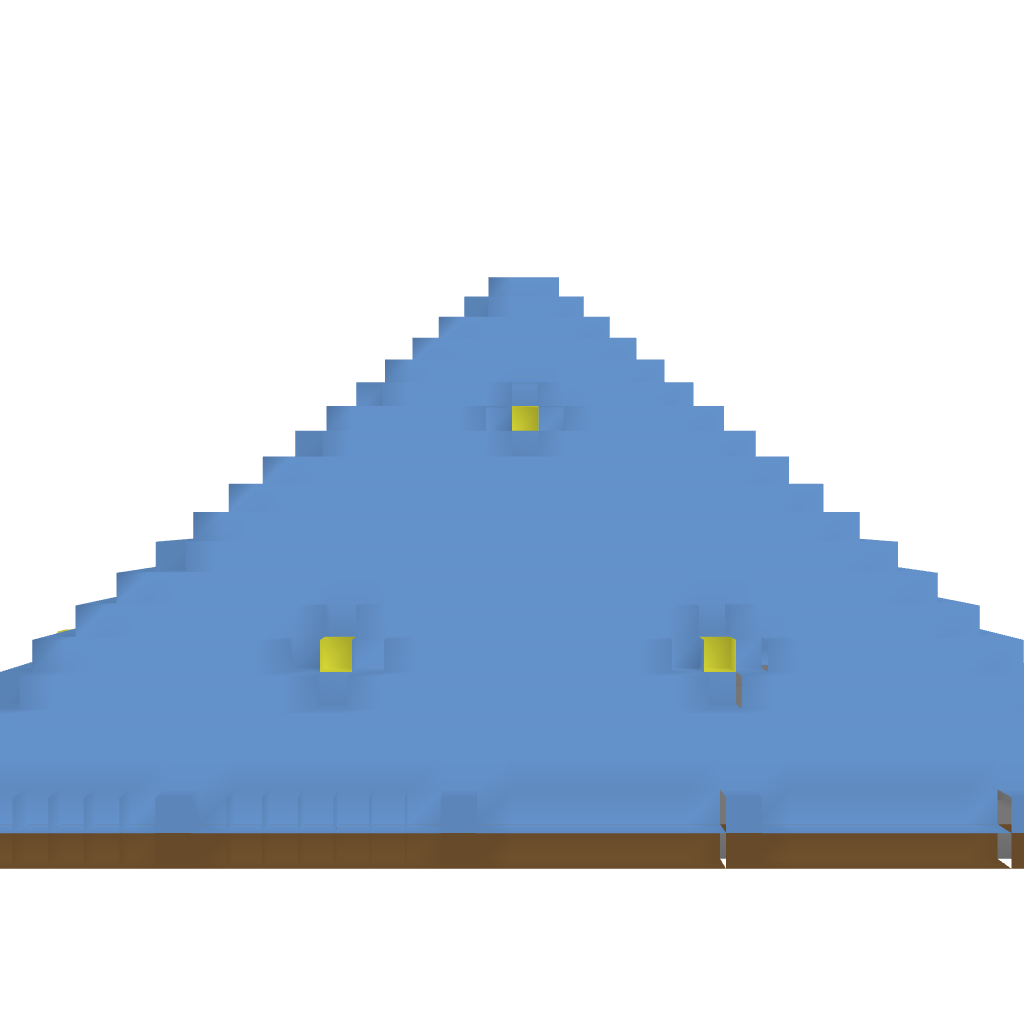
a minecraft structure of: Diamond Pyramid high quality